Question: I want to create a simple highchart line graph with my <URL>.
So first I changed my data, so that R recognizes the date and time.
'''
library("tidyverse")
library("ggplot")
library("highcharter")
Moisture_kurokawa <- read_csv("~/Data/Moisture kurokawa.csv")
mutate(Moisture_kurokawa,
timestamp = lubridate::mdy_hms(sprintf("%s %s", Date, Time))) %>%
select(-Date, -Time) %>%
gather(W, value, -timestamp) -> moisture_long
'''
So after this I tried to create a simple highchart so , I tried
'''
hchart(moisture_long, "line", hcaes(x = timestamp, y = value, group = W))
'''
I get the graph but its says no data to display. Any help would be really appreciated.
Thank you.
Result image:

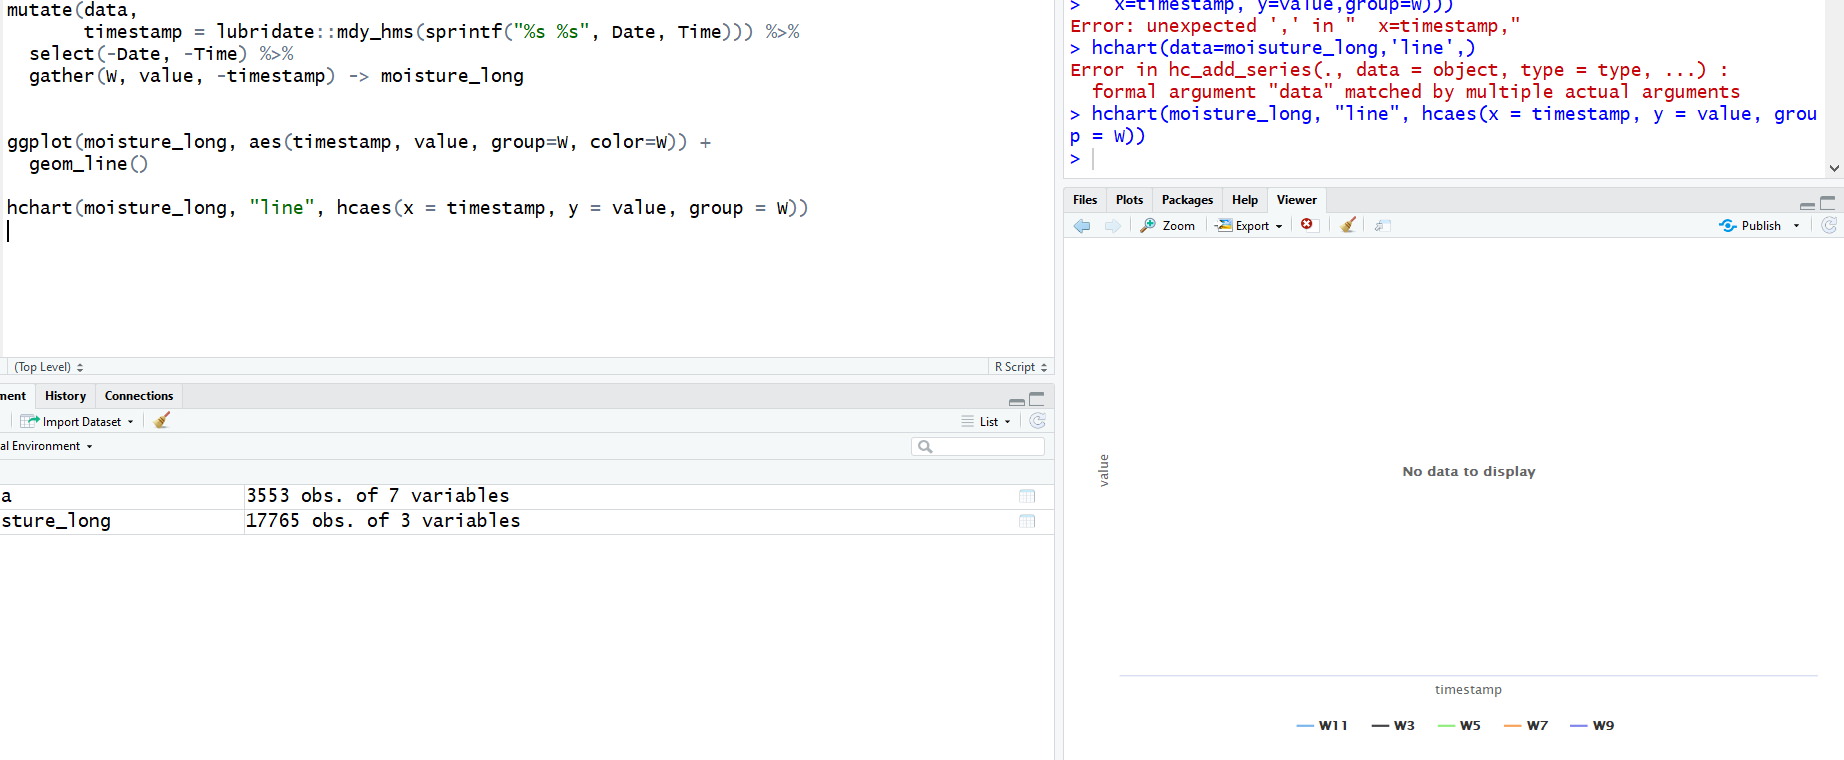
Answer: Try to convert 'timestamp' to character:
'''
mutate(Moisture_kurokawa,
timestamp = lubridate::mdy_hms(sprintf("%s %s", Date, Time))) %>%
select(-Date, -Time) %>%
gather(W, value, -timestamp) -> moisture_long
moisture_long$timestamp <- as.character(moisture_long$timestamp)
hchart(moisture_long, type="line", hcaes(x=timestamp, y=value, group = W))
'''
A better solution is:
'''
library("tidyverse")
library("highcharter")
Moisture_kurokawa <- read_csv("./Moisture kurokawa.csv") %>%
na.omit() %>%
mutate(timestamp = lubridate::mdy_hms(sprintf("%s %s", Date, Time)))
hc <- highchart(type="stock")
for (k in names(Moisture_kurokawa)[3:7]) {
hc <- hc_add_series_times_values(hc=hc, dates=Moisture_kurokawa$timestamp,
values=pull(Moisture_kurokawa, k), name = k)
}
hc
'''
<URL>